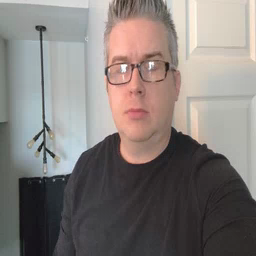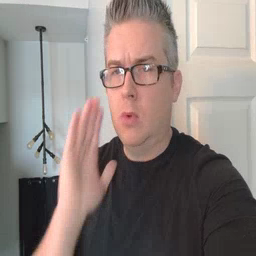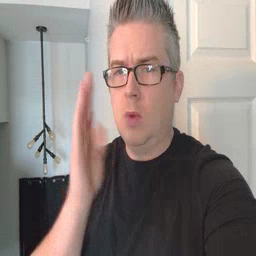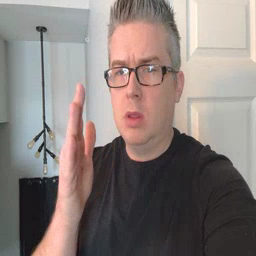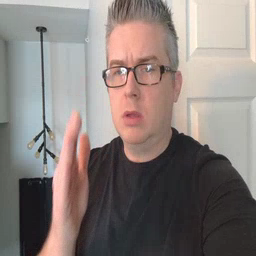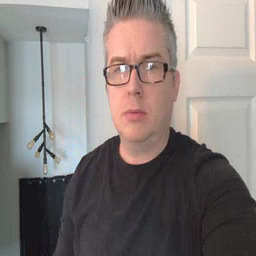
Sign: will